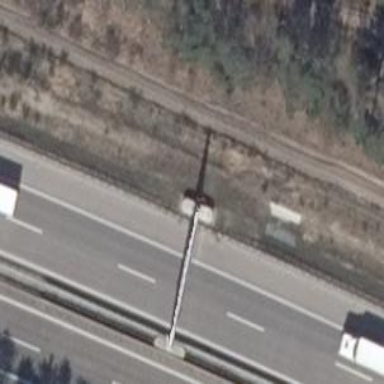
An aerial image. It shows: Bridge with gantry.